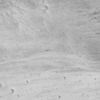
Label: not_dusty